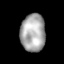
Tissue: lung
Cell type: Fibroblasts
Senescence score: 0.5505
Nuclear area (px): 905
Mean DAPI intensity: 169.617